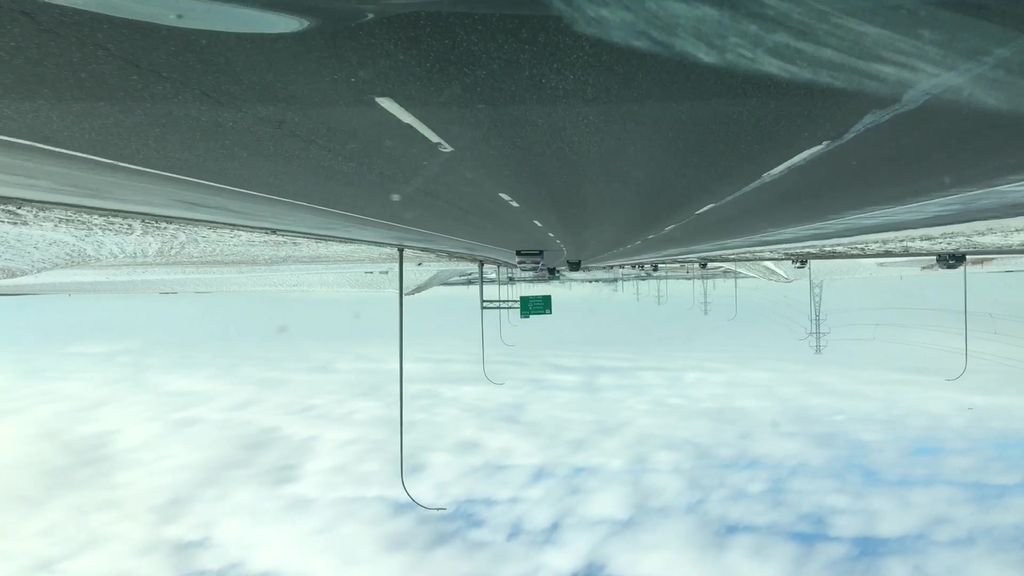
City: calgary